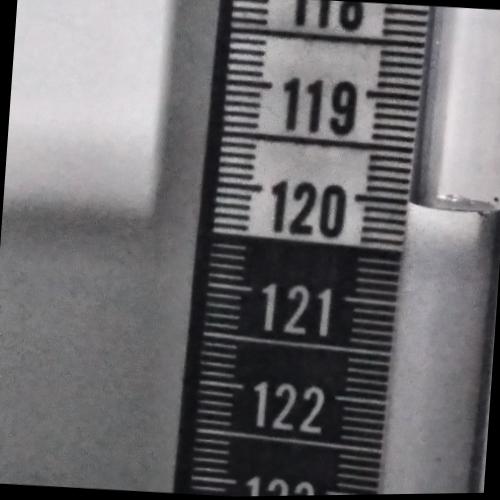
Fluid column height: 120.0 cm